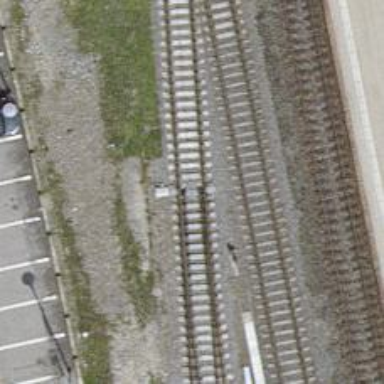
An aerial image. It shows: Railway switch.